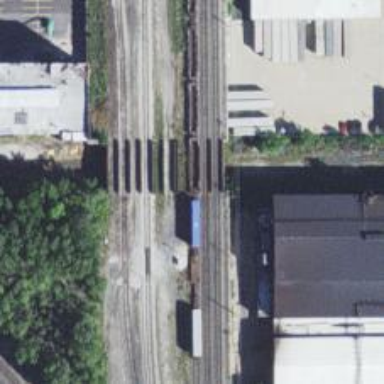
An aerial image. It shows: Railway bridge over siding rail service.